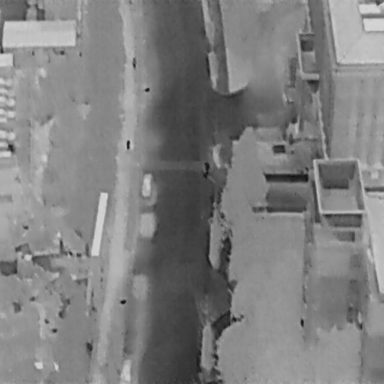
There are three objects shown in the infrared image, including a Car, and two People.